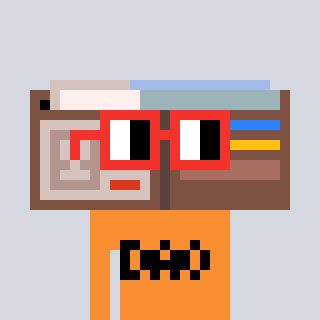
a pixel art character with square red glasses, a wallet-shaped head and a orange-colored body on a cool background